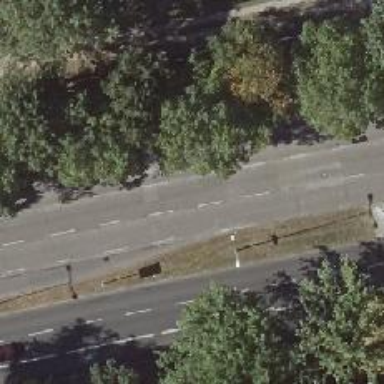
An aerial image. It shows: Secondary road with concrete surface. It has bus lane on the right and shared bus and cycle lane on the right.